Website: home-depot
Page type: billing-address
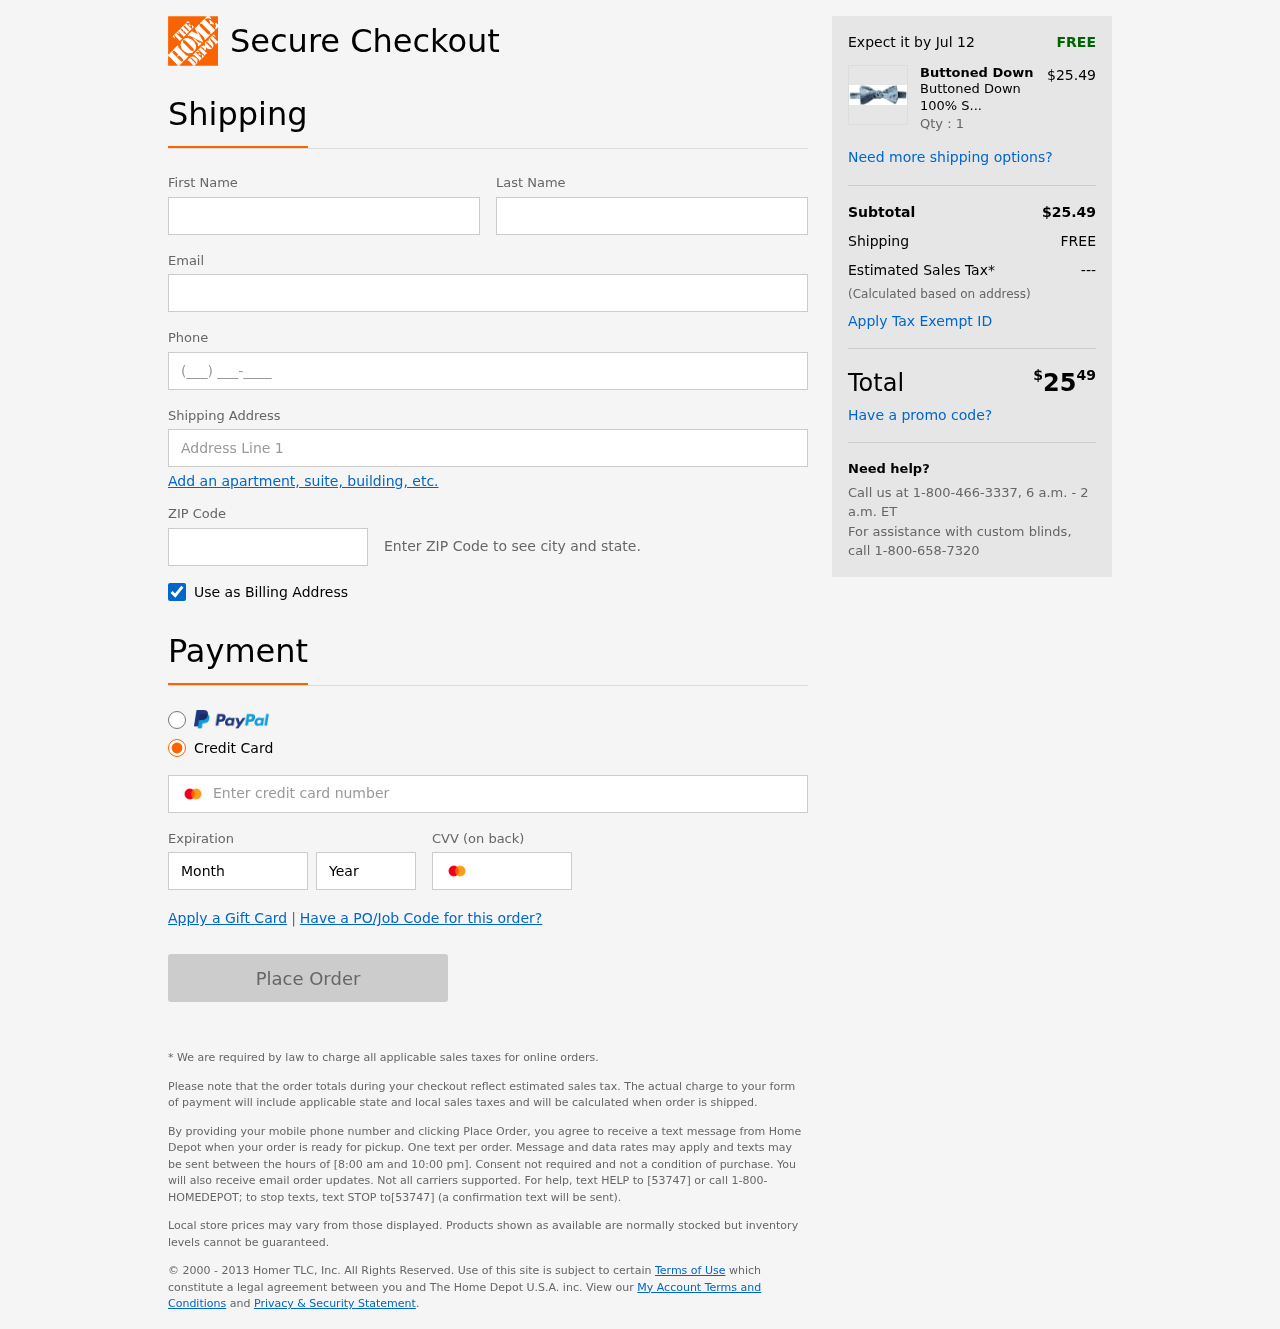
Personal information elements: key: PII_FIRSTNAME
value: Terri
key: PII_LASTNAME
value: Webster
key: PII_EMAIL
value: terri_webster@hotmail.com
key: PII_PHONE
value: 9104394106
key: PII_STREET
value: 432 Laura Terrace Apt. 480
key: PII_POSTCODE
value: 12178
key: PII_CARD_NUMBER
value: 2249 2600 4394 8089
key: PII_CARD_EXPIRY_MONTH
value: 09
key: PII_CARD_CVV
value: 037
Product elements: key: PRODUCT1_BRAND
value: Buttoned Down
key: PRODUCT1_NAME
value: Buttoned Down 100% Silk Self Bow Tie, Turquoise Paisley, One Size
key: PRODUCT1_PRICE
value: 25.49
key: PRODUCT1_QUANTITY
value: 1
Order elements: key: ORDER_DELIVERY_DATE
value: Jul 12
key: ORDER_SUBTOTAL
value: $25.49
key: ORDER_SHIPPING_COST
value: FREE
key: ORDER_TAX
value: ---
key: ORDER_TOTAL2
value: $2549